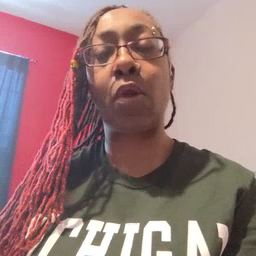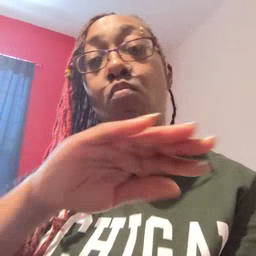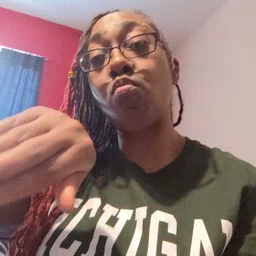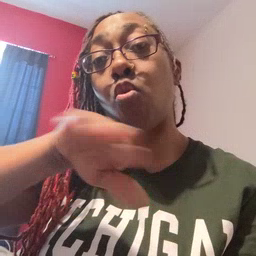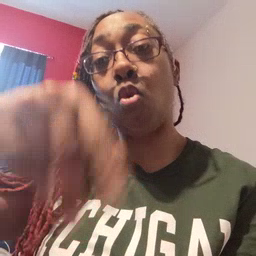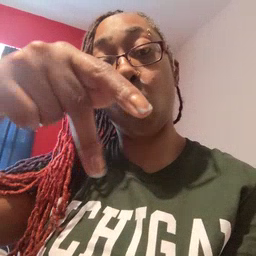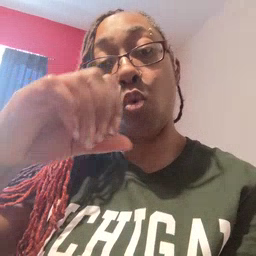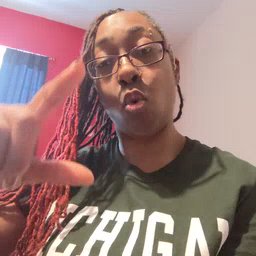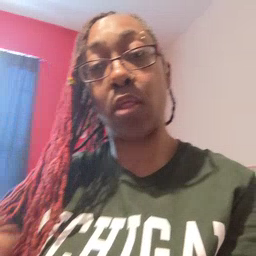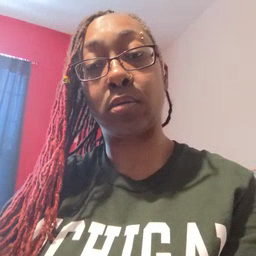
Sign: pool